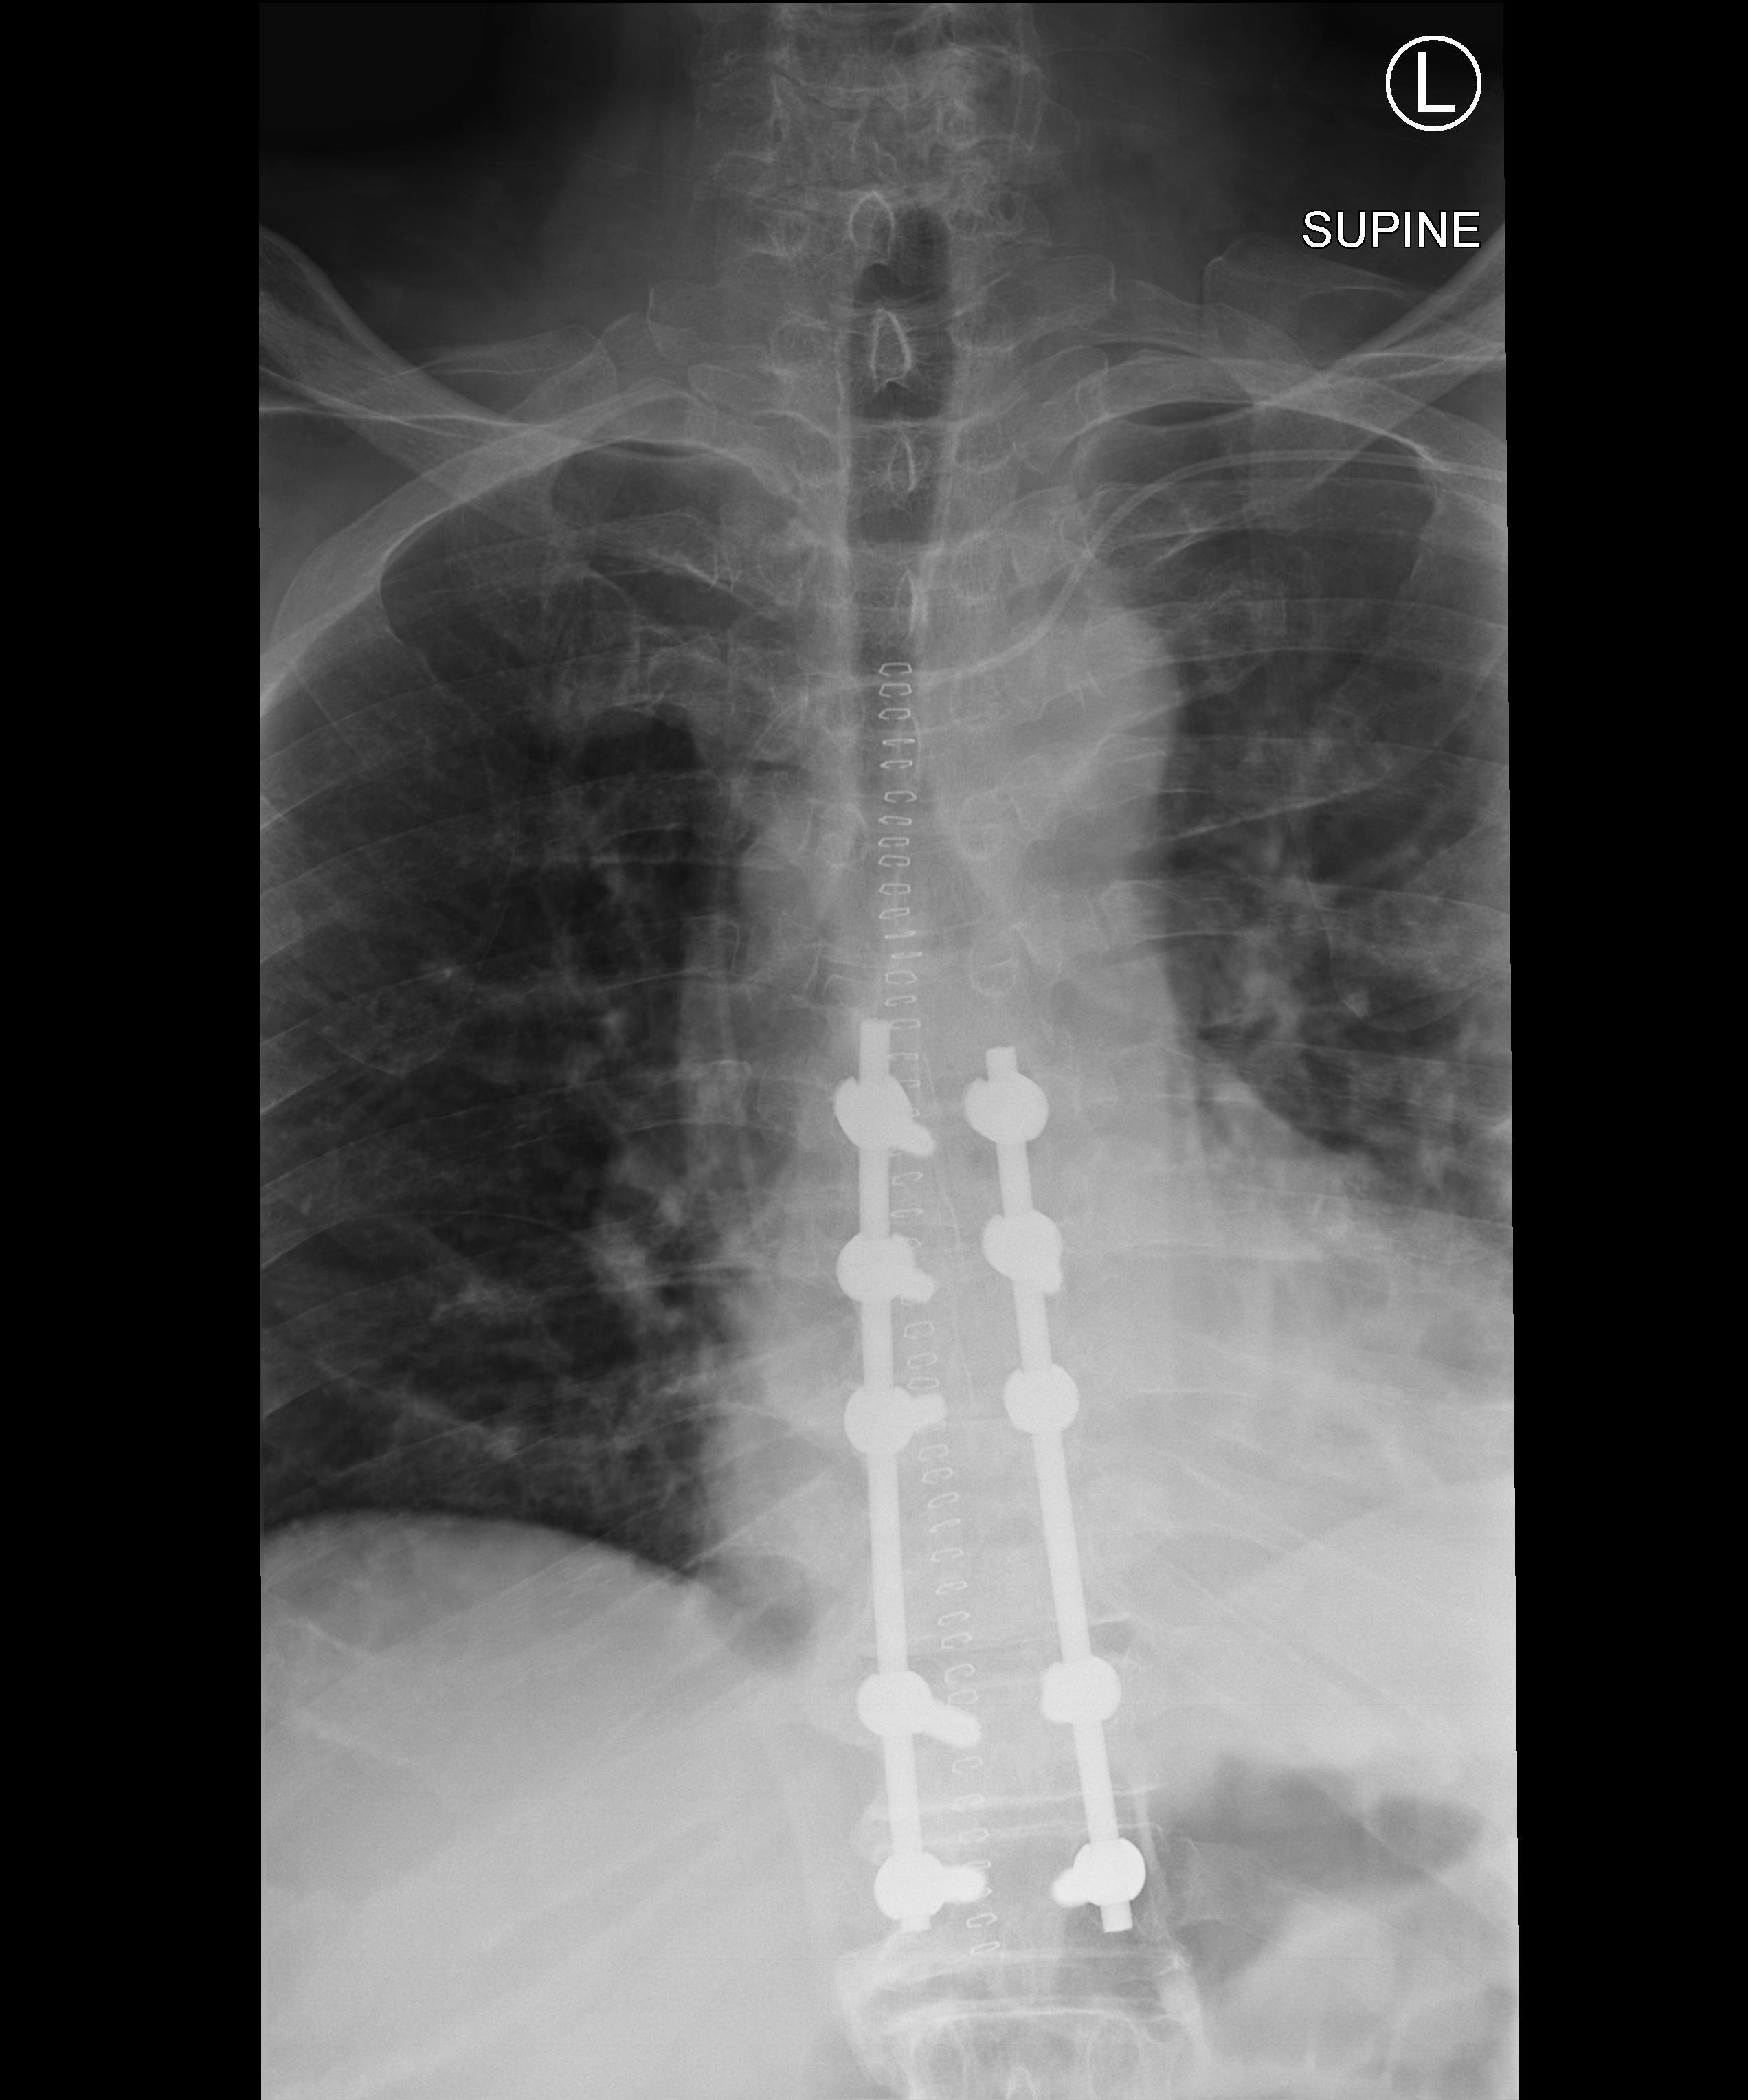
View: AP
Implant manufacturer: Depuy expedium (Synthes)